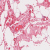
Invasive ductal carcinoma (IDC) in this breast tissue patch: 0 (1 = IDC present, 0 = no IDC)